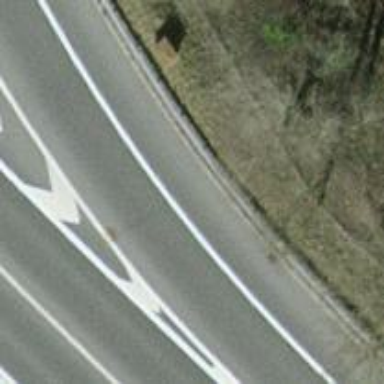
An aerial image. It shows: Trunk link road with asphalt surface.